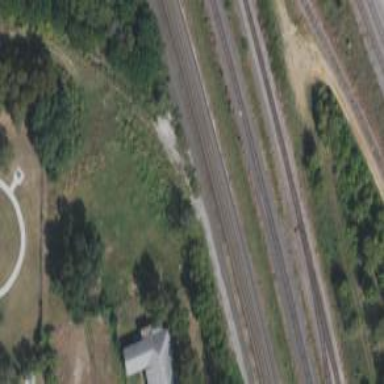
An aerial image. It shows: Abandoned railway.